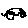
Label: car